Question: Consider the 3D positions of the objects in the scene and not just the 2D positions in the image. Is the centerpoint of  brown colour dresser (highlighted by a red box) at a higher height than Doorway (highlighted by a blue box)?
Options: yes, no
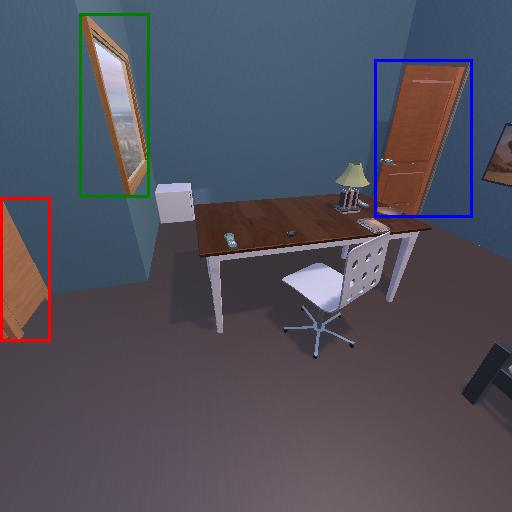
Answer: yes